Field crop: maize
Growth stage: 2
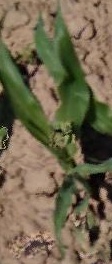
Species: maize